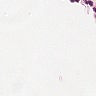
Metastatic tissue present: no